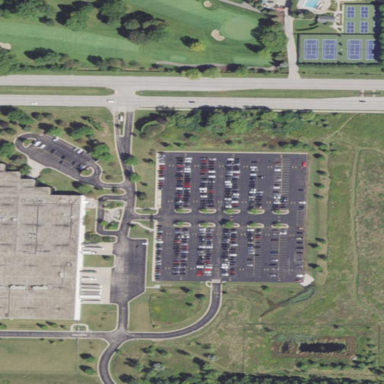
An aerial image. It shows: Parking area.